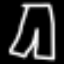
Label: pants